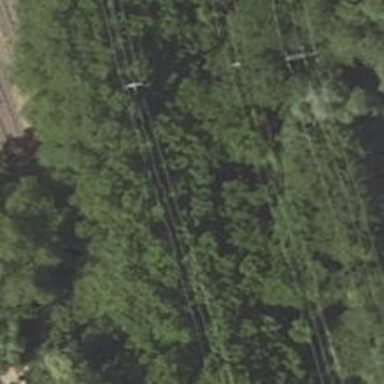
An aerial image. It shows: Abandoned railway.